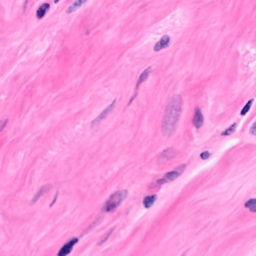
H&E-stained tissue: Breast